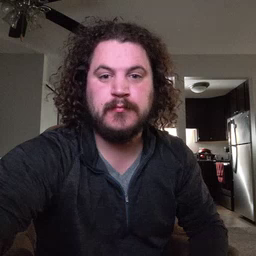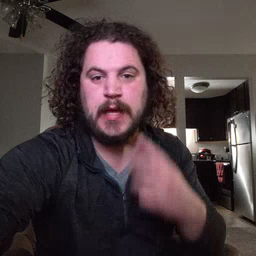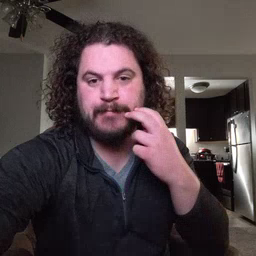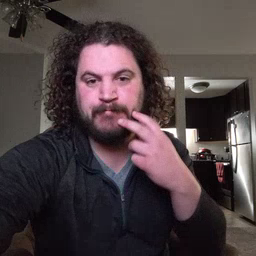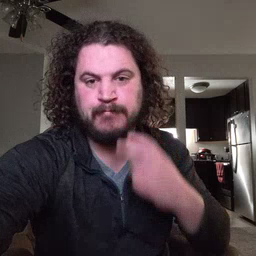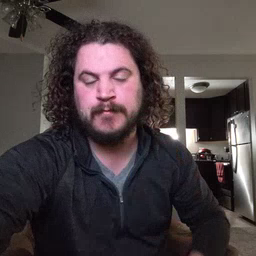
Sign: gum